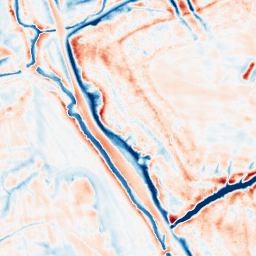
Category: edge_preserving
Decomposition family: bilateral
Decomposition parameters: d: 21
sigma_color: 50
sigma_space: 100
Upsampling method: sinc_hamming
Upsampling parameters: scale: 2
kernel_size: 4
Upsampling scale: 2